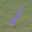
Label: 1